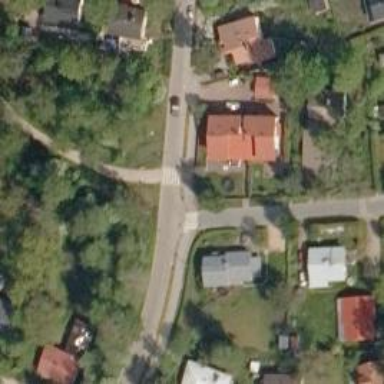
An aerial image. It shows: Road with "give way" sign.